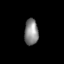
Tissue: lung
Cell type: Epithelial cells
Senescence score: 0.2281
Nuclear area (px): 353
Mean DAPI intensity: 135.785